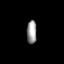
Tissue: prostate
Cell type: Myeloid cells
Senescence score: 0.302
Nuclear area (px): 224
Mean DAPI intensity: 153.871